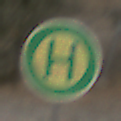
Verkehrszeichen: Haltestelle
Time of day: SunriseSunset
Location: Outdoor (RoadRail)
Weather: PartlyCloudy
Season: NotSpecified
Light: Natural